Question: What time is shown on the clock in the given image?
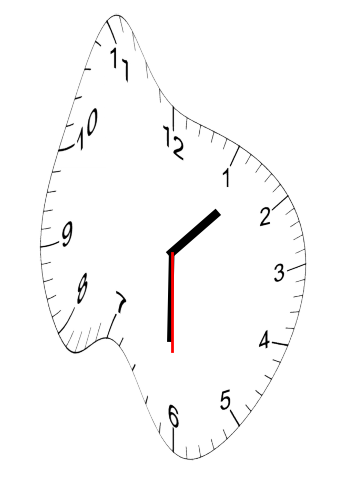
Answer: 01:30:30